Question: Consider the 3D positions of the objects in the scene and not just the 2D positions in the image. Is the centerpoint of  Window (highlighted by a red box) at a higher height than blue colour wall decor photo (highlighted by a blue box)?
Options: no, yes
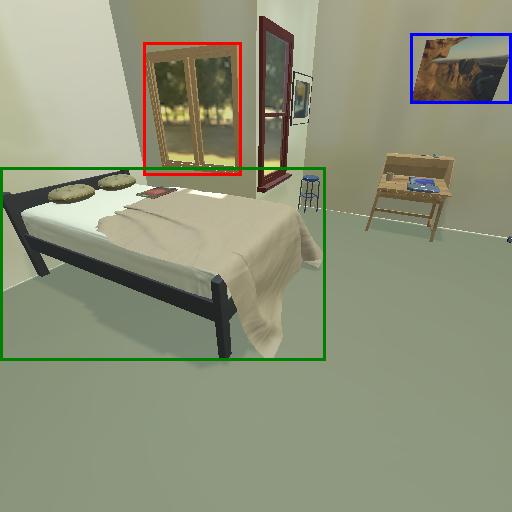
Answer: no